Field crop: tomato
Growth stage: 2
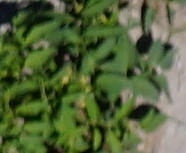
Species: tomato